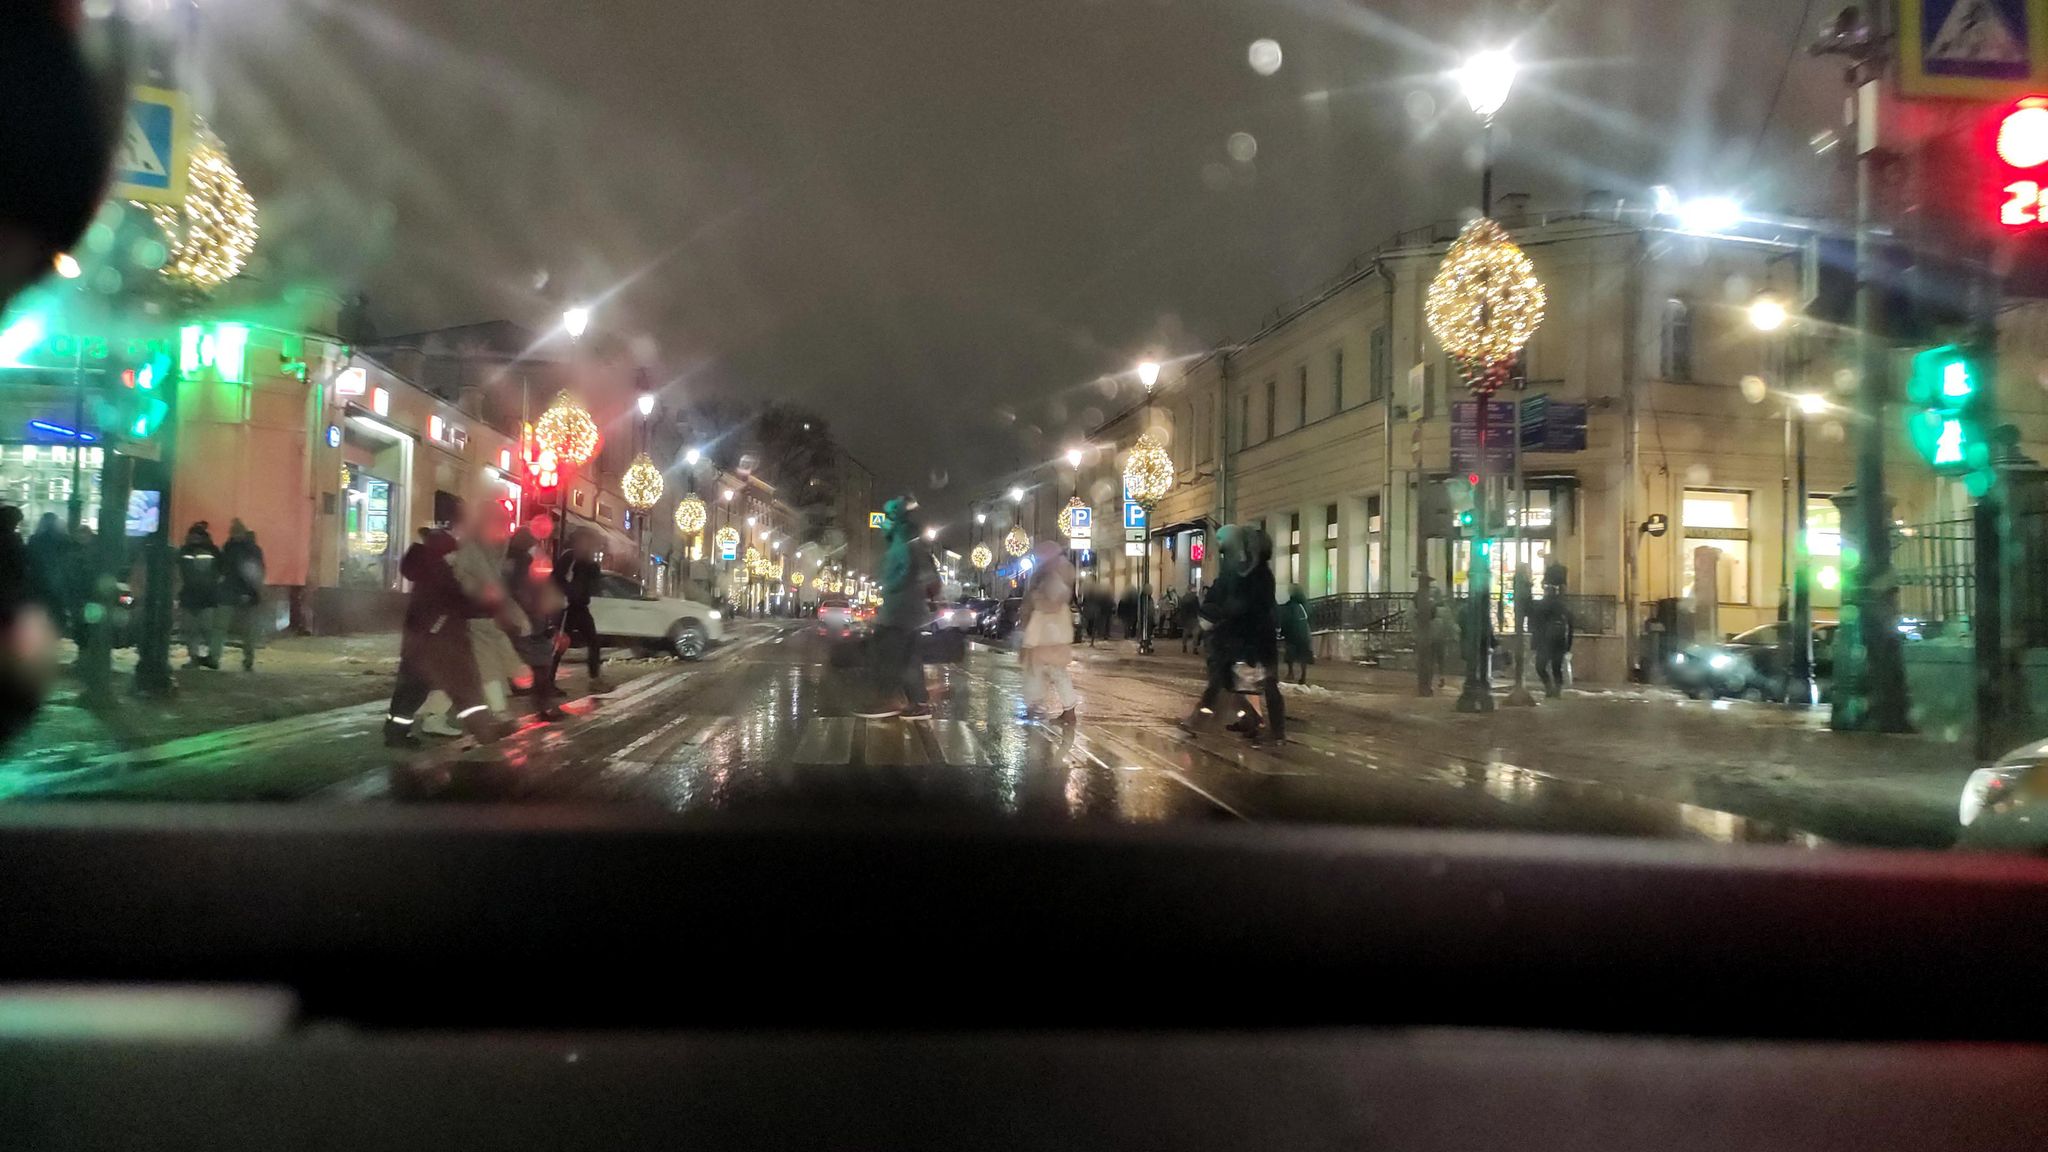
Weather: rainy
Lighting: night
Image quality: slightly poor
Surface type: driving surface
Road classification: footway
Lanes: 3
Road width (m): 3.6
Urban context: urban centre
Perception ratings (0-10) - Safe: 2.36, Lively: 5.43, Beautiful: 6.44, Boring: 0.96, Depressing: 7.17, Wealthy: 1.93